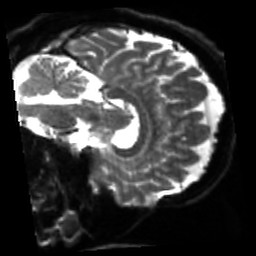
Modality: sbref
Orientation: sagittal
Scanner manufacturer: siemens
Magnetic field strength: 3 T
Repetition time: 4 s
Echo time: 0.0594 s